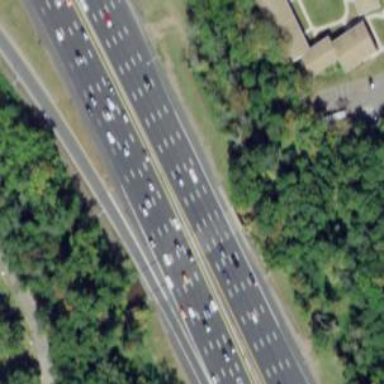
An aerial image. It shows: Urban freeway or expressway.